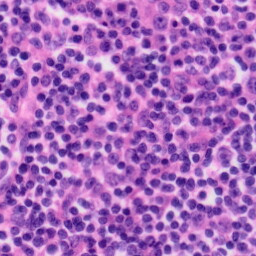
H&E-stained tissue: Tonsil